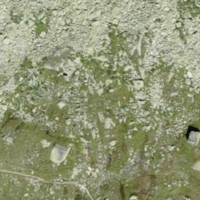
EUNIS habitat code: 31
Species observed at this site:
Bartsia alpina